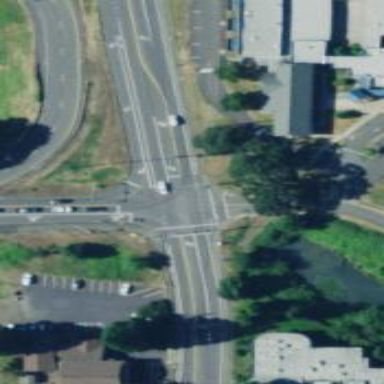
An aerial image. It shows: Solid stop line on the road.